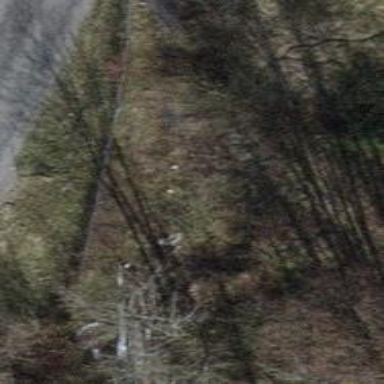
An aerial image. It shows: Abandoned railway.